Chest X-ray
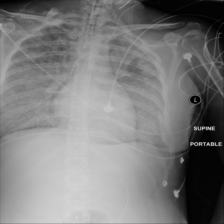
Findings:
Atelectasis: negative
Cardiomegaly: negative
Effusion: negative
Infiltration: positive
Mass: negative
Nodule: negative
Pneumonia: negative
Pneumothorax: negative
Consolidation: negative
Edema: negative
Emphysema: negative
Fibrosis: negative
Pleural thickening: negative
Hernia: negative